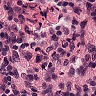
Metastatic tissue present: no